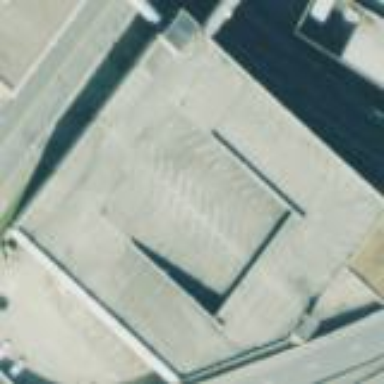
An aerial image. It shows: Multi-storey parking building.